Field crop: tomato
Growth stage: 2
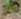
Species: solanum